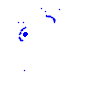
Particle: electron